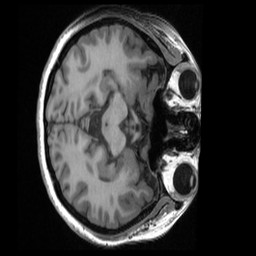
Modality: T1w
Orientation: axial
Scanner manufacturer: ge
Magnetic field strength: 3 T
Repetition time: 0.00772 s
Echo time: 0.002948 s